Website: bh-photo
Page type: address-validator
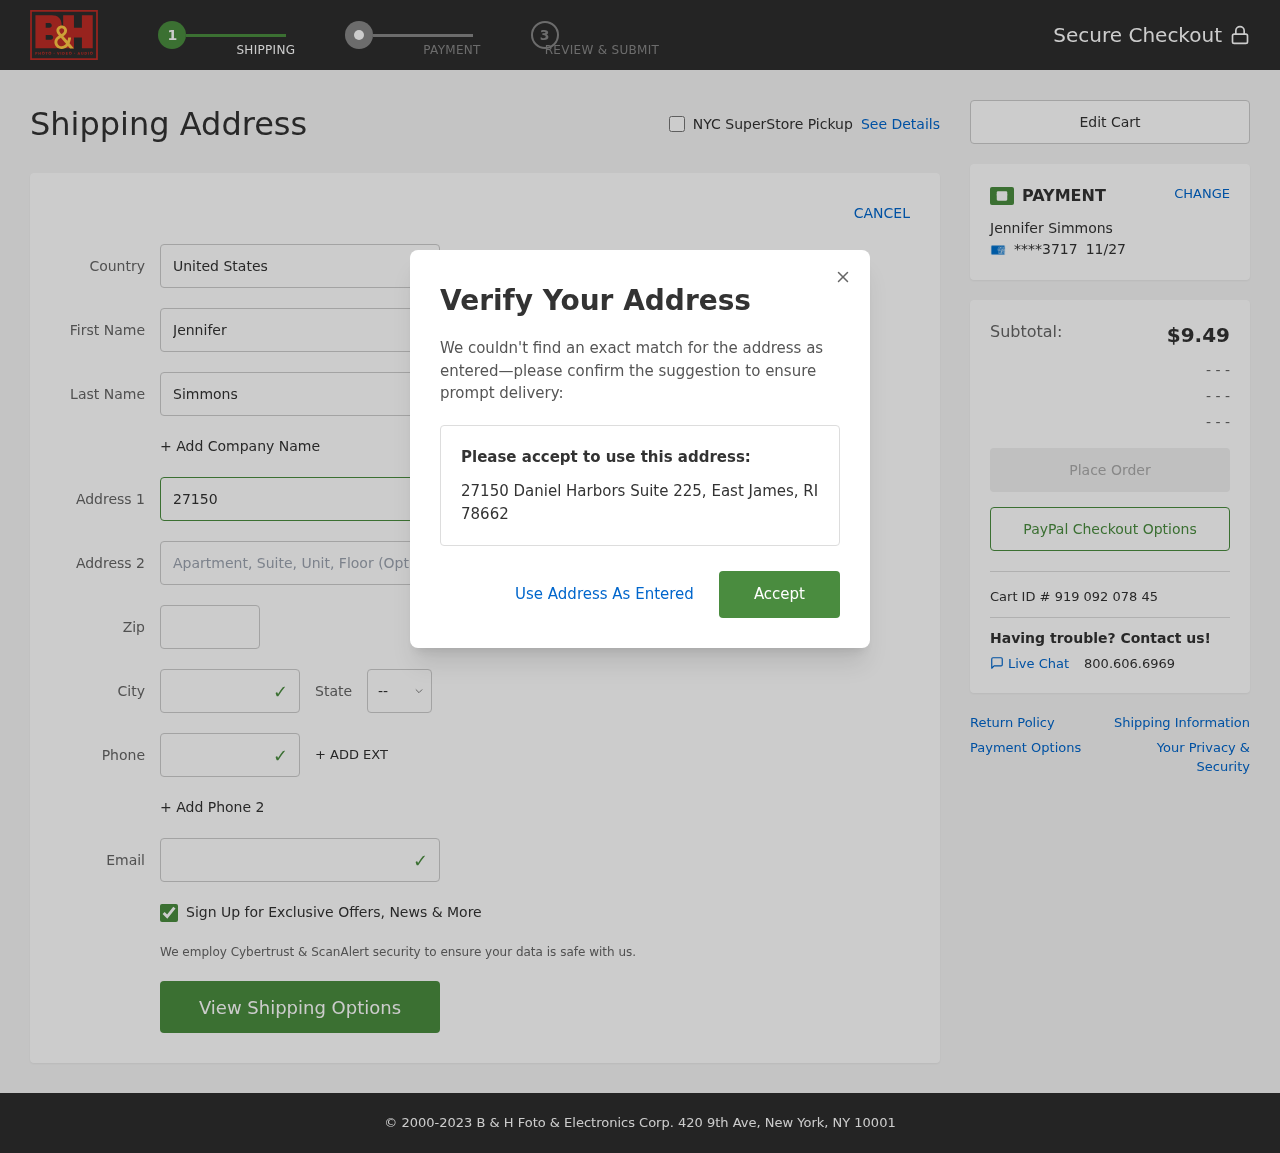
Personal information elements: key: PII_CARD_EXPIRY
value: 11/27
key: PII_CARD_LAST4
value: ****3717
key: PII_CITY
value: East James
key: PII_COUNTRY
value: United States
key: PII_EMAIL
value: jennifer.simmons@gmail.com
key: PII_FIRSTNAME
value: Jennifer
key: PII_FULLNAME
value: Jennifer Simmons
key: PII_LASTNAME
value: Simmons
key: PII_PHONE
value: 5787972341
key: PII_POSTCODE
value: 78662
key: PII_STATE_ABBR
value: RI
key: PII_STREET
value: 27150 Daniel Harbors Suite 225
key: PII_CITY_STATE_ZIP
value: East James, RI 78662
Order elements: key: ORDER_SUBTOTAL
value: $9.49
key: ORDER_ID
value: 919 092 078 45